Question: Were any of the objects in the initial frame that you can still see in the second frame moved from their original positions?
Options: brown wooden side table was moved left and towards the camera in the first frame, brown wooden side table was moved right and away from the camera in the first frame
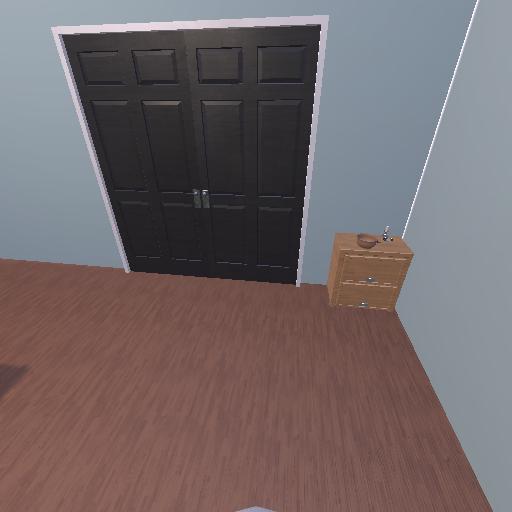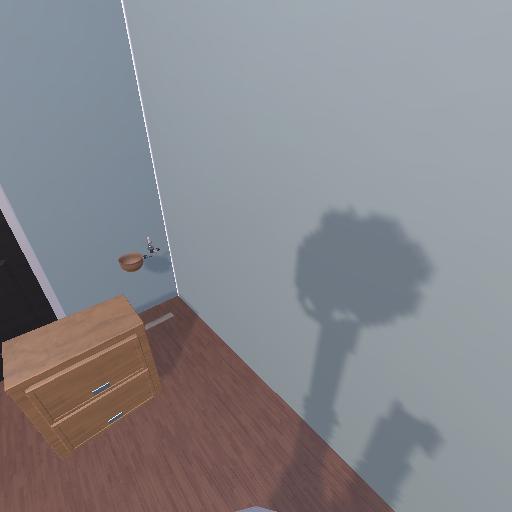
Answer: brown wooden side table was moved left and towards the camera in the first frame